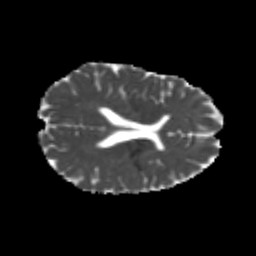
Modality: MD
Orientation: axial
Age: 21
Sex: female
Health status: healthy
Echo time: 0.074 s